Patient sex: M
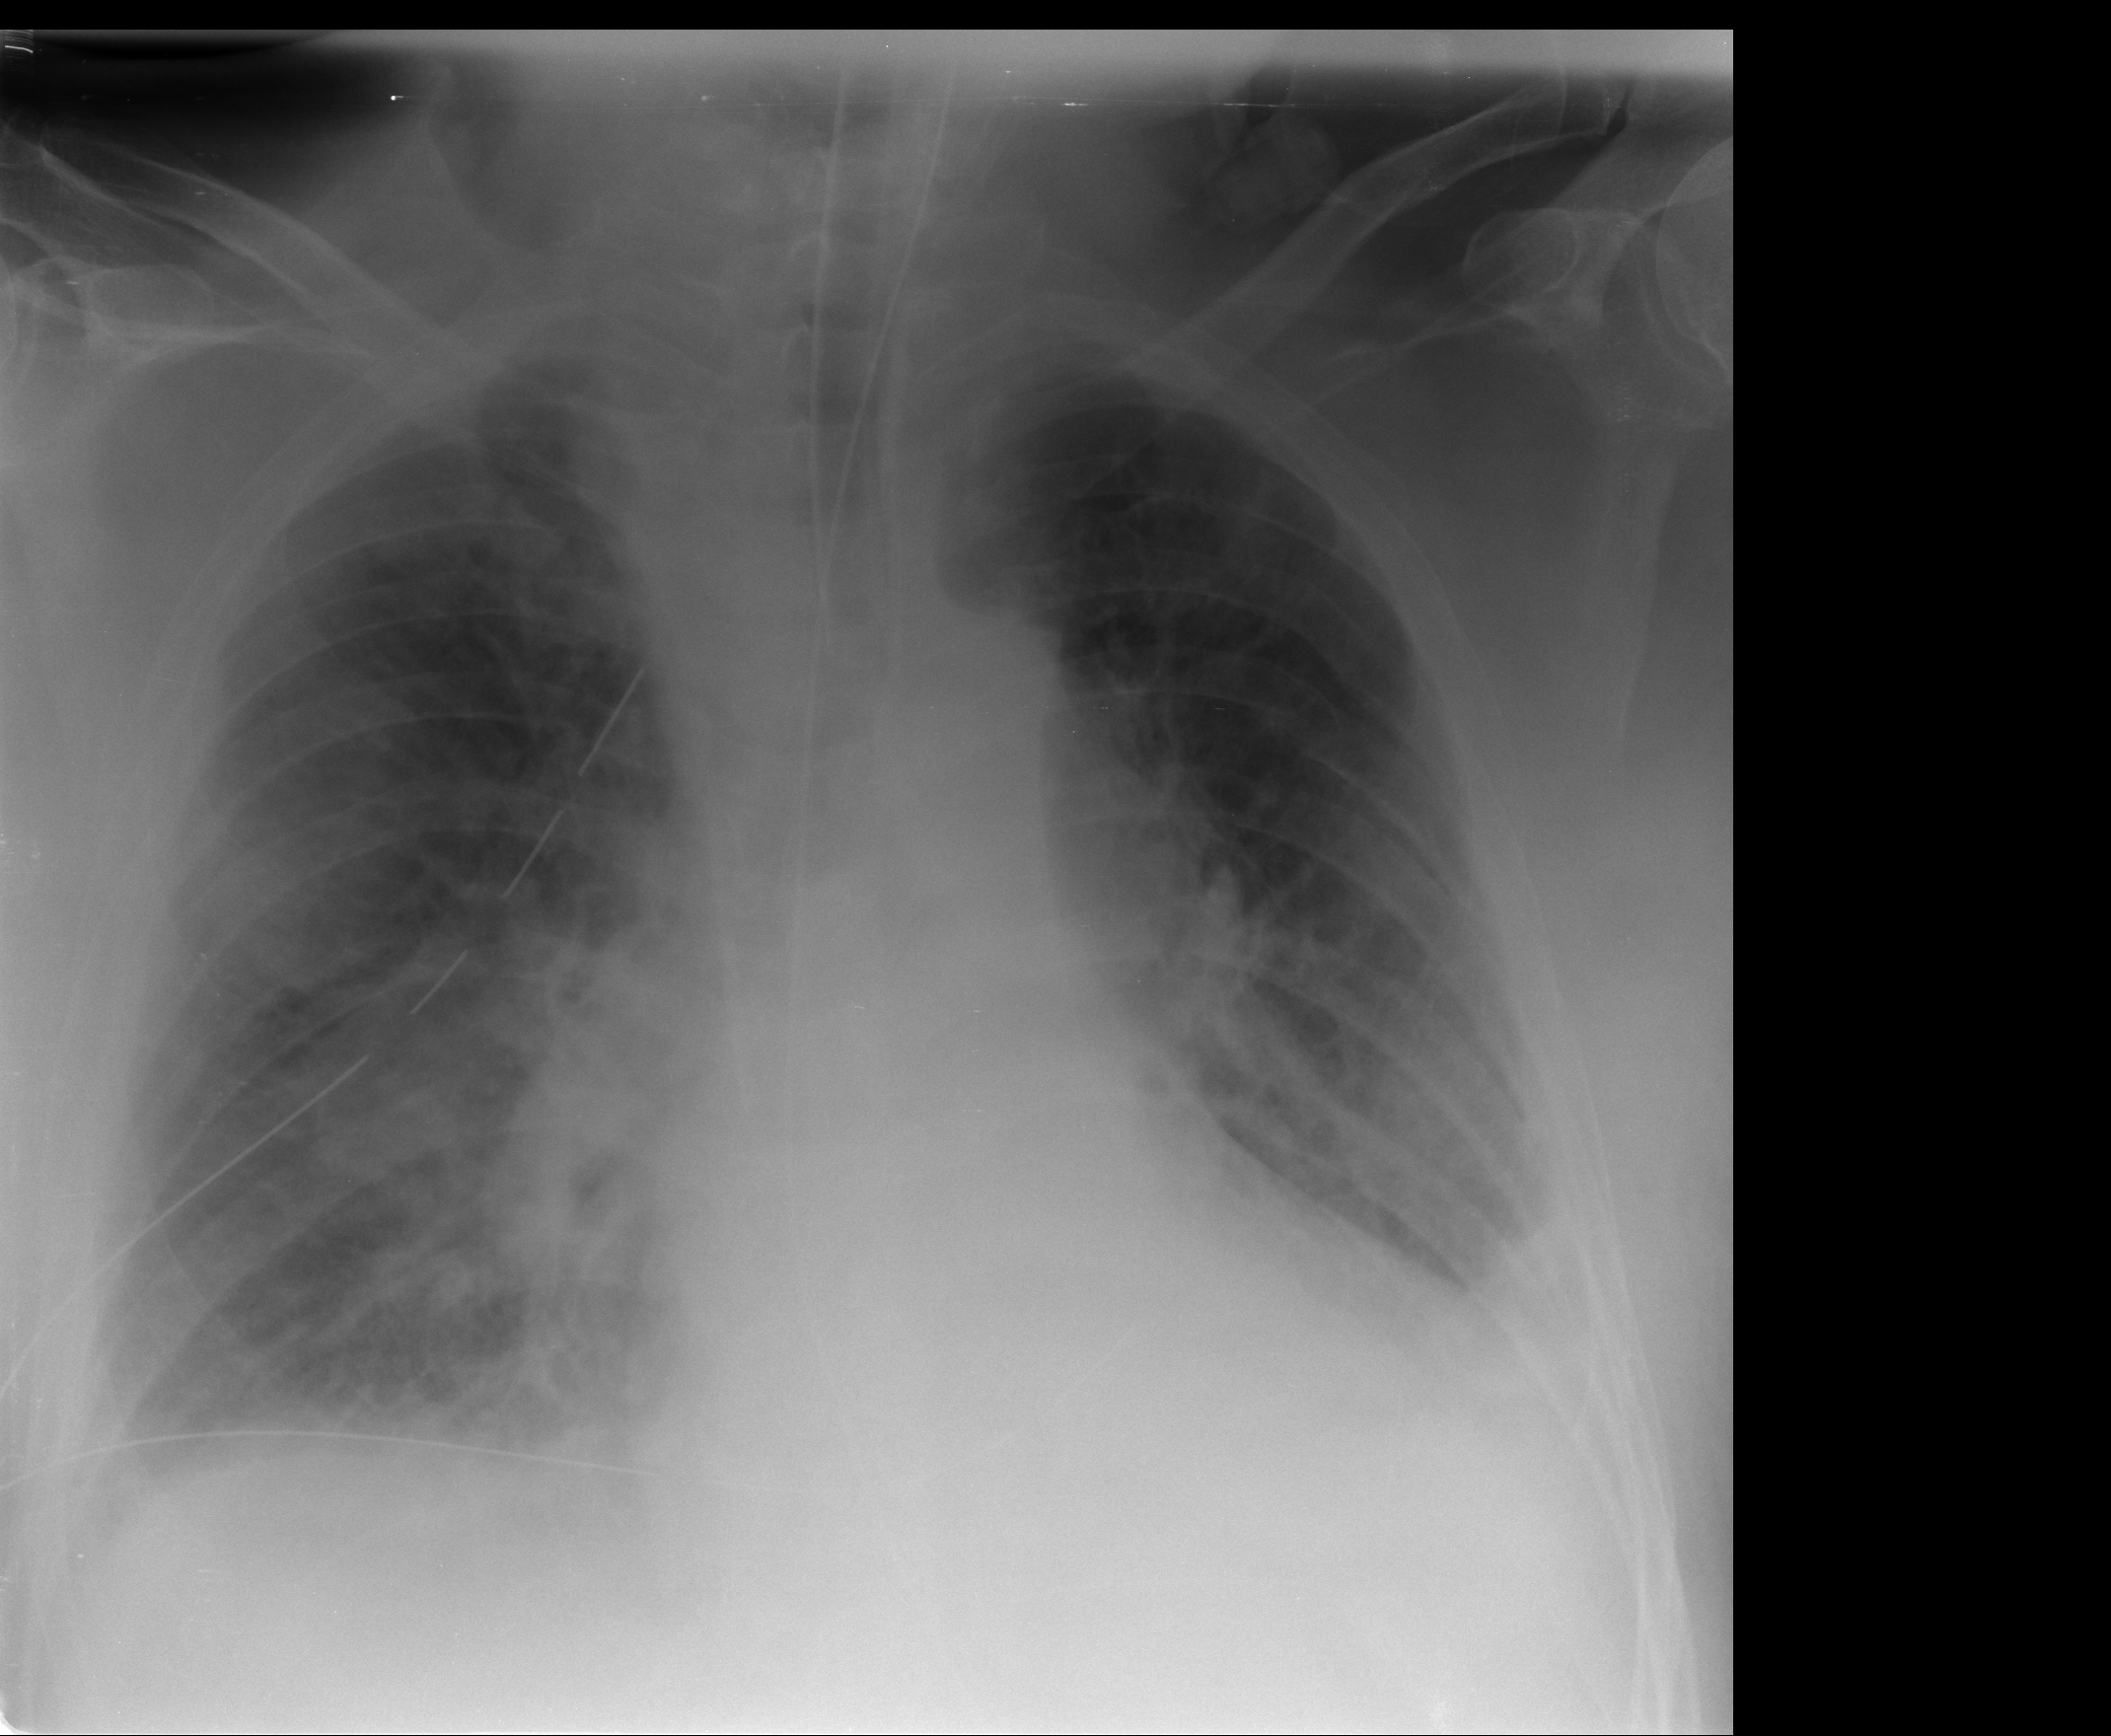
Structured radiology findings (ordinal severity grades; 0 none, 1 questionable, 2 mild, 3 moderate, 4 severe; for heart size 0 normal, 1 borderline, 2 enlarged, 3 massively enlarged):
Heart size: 2
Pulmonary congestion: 2
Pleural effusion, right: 2
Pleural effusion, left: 2
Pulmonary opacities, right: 3
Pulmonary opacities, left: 2
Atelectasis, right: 2
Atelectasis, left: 2